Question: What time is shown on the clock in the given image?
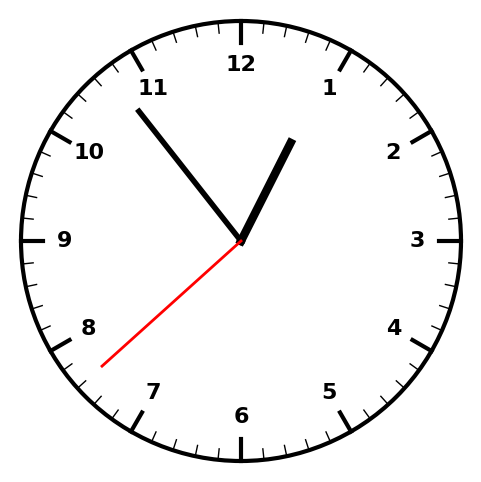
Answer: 12:53:38